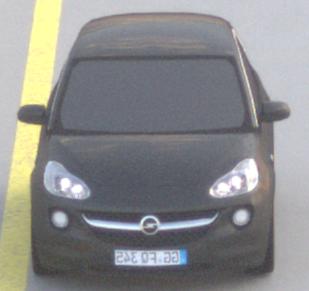
Make: Opel
Model: ADAM 1.2
Detailed model: ADAM
Model produced from: 2013/01
Model produced until: 2014/11
Doors: 3
Color: gray
Road condition: dry road
Daytime: sunrise or sunset
Contrast: low contrast